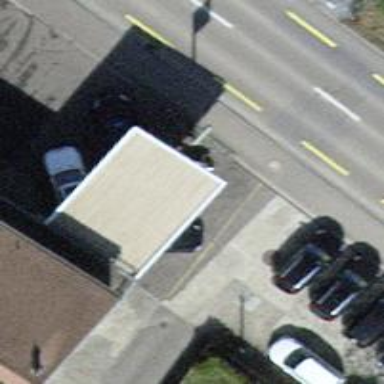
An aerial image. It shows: Fuel station.